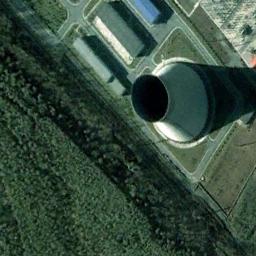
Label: thermal_power_station